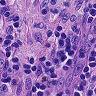
Metastatic tissue present: no